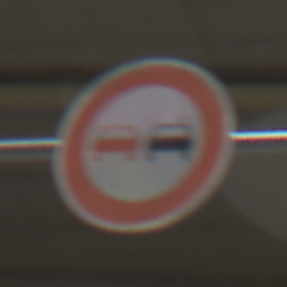
Verkehrszeichen: Ueberholverbot
Umgebung: Roofed, Urban
Tageszeit: Midday
Wetter: Overcast
Licht: Artificial
Jahreszeit: NotSpecified
Kontrast: MediumContrast